Field crop: tomato
Growth stage: 2
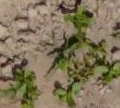
Species: portulaca